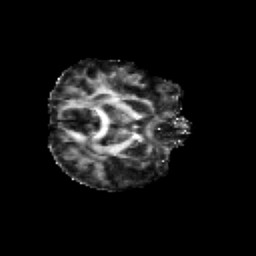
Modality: FA
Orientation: axial
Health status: healthy
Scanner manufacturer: siemens
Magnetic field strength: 3 T
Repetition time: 12 s
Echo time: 0.092 s